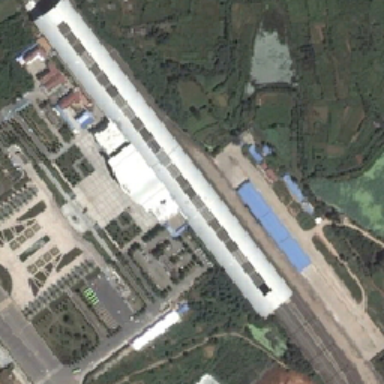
The railway station is very spectacular .